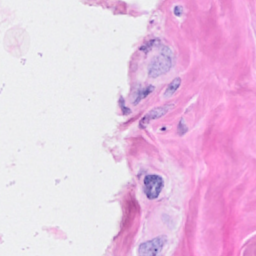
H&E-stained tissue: Breast